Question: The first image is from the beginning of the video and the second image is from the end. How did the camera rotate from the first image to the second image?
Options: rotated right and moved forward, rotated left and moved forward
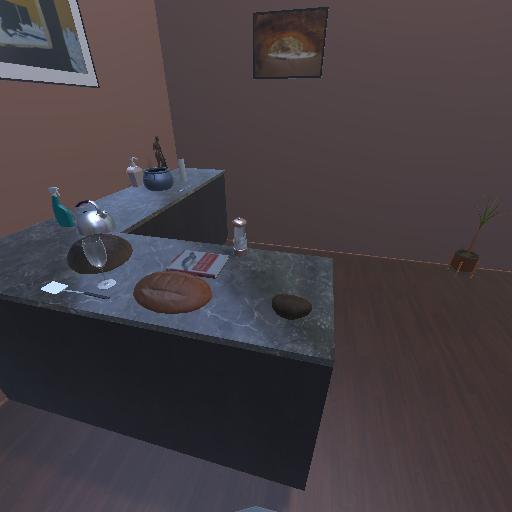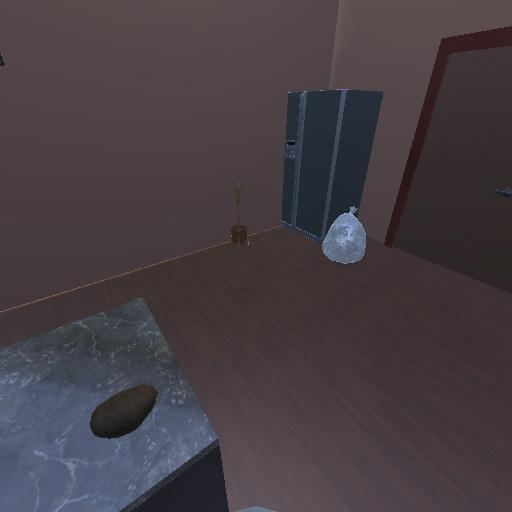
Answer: rotated right and moved forward